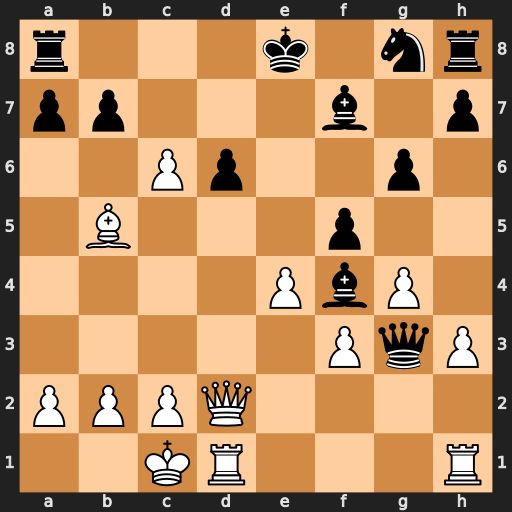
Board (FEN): r3k1nr/pp3b1p/2Pp2p1/1B3p2/4PbP1/5PqP/PPPQ4/2KR3R
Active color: w
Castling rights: kq
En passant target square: -
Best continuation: cxb7+ Kf8 bxa8=Q+